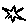
Label: star